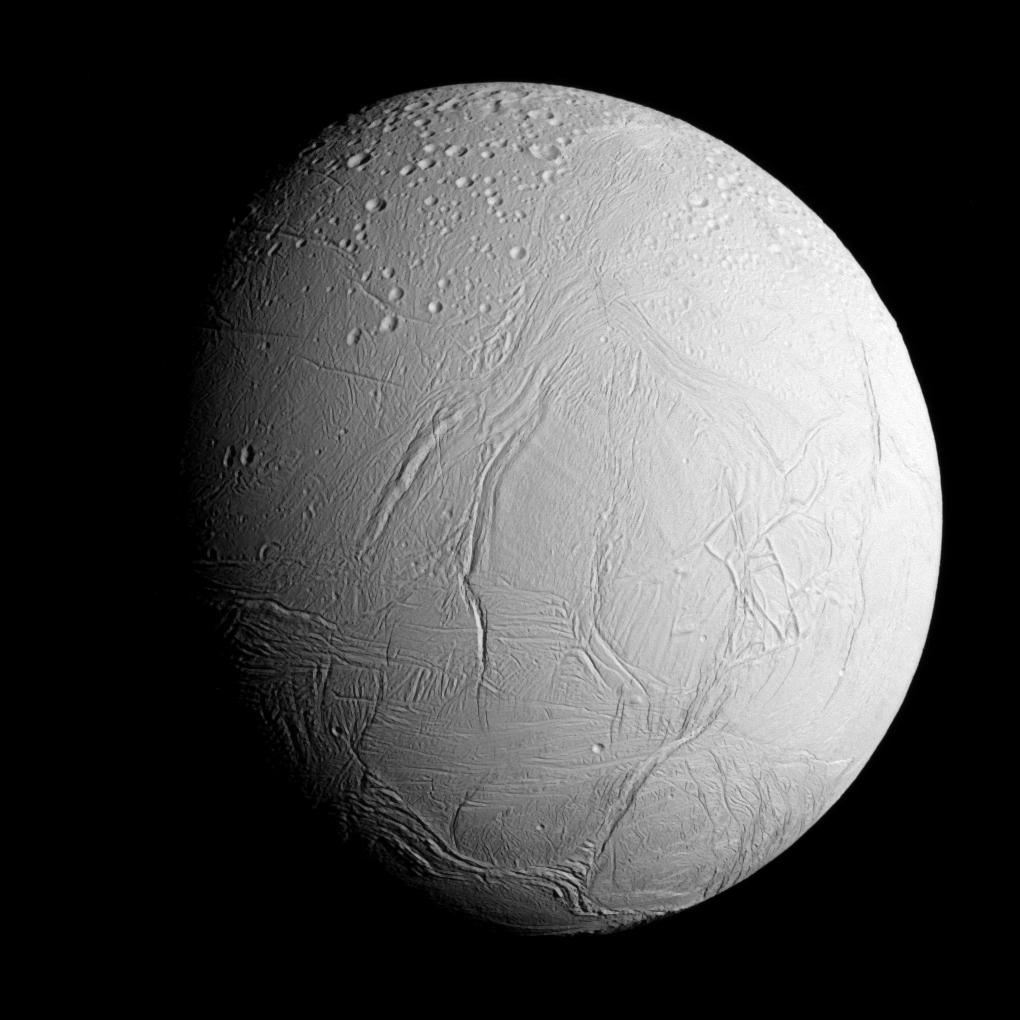
Approaching Enceladus  Enceladus, Saturn, Cassini